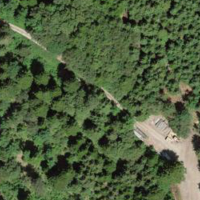
EUNIS habitat code: 41
Species observed at this site:
Cirsium arvense